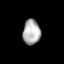
Tissue: prostate
Cell type: T cells
Senescence score: 0.7002
Nuclear area (px): 429
Mean DAPI intensity: 175.473